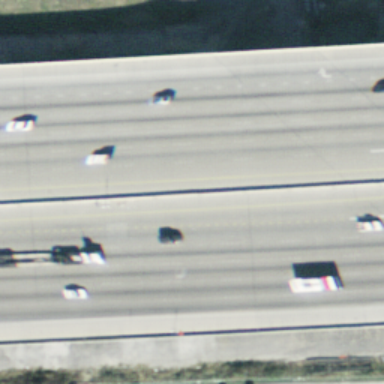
There are two straight freeways with some plants beside them .